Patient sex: M
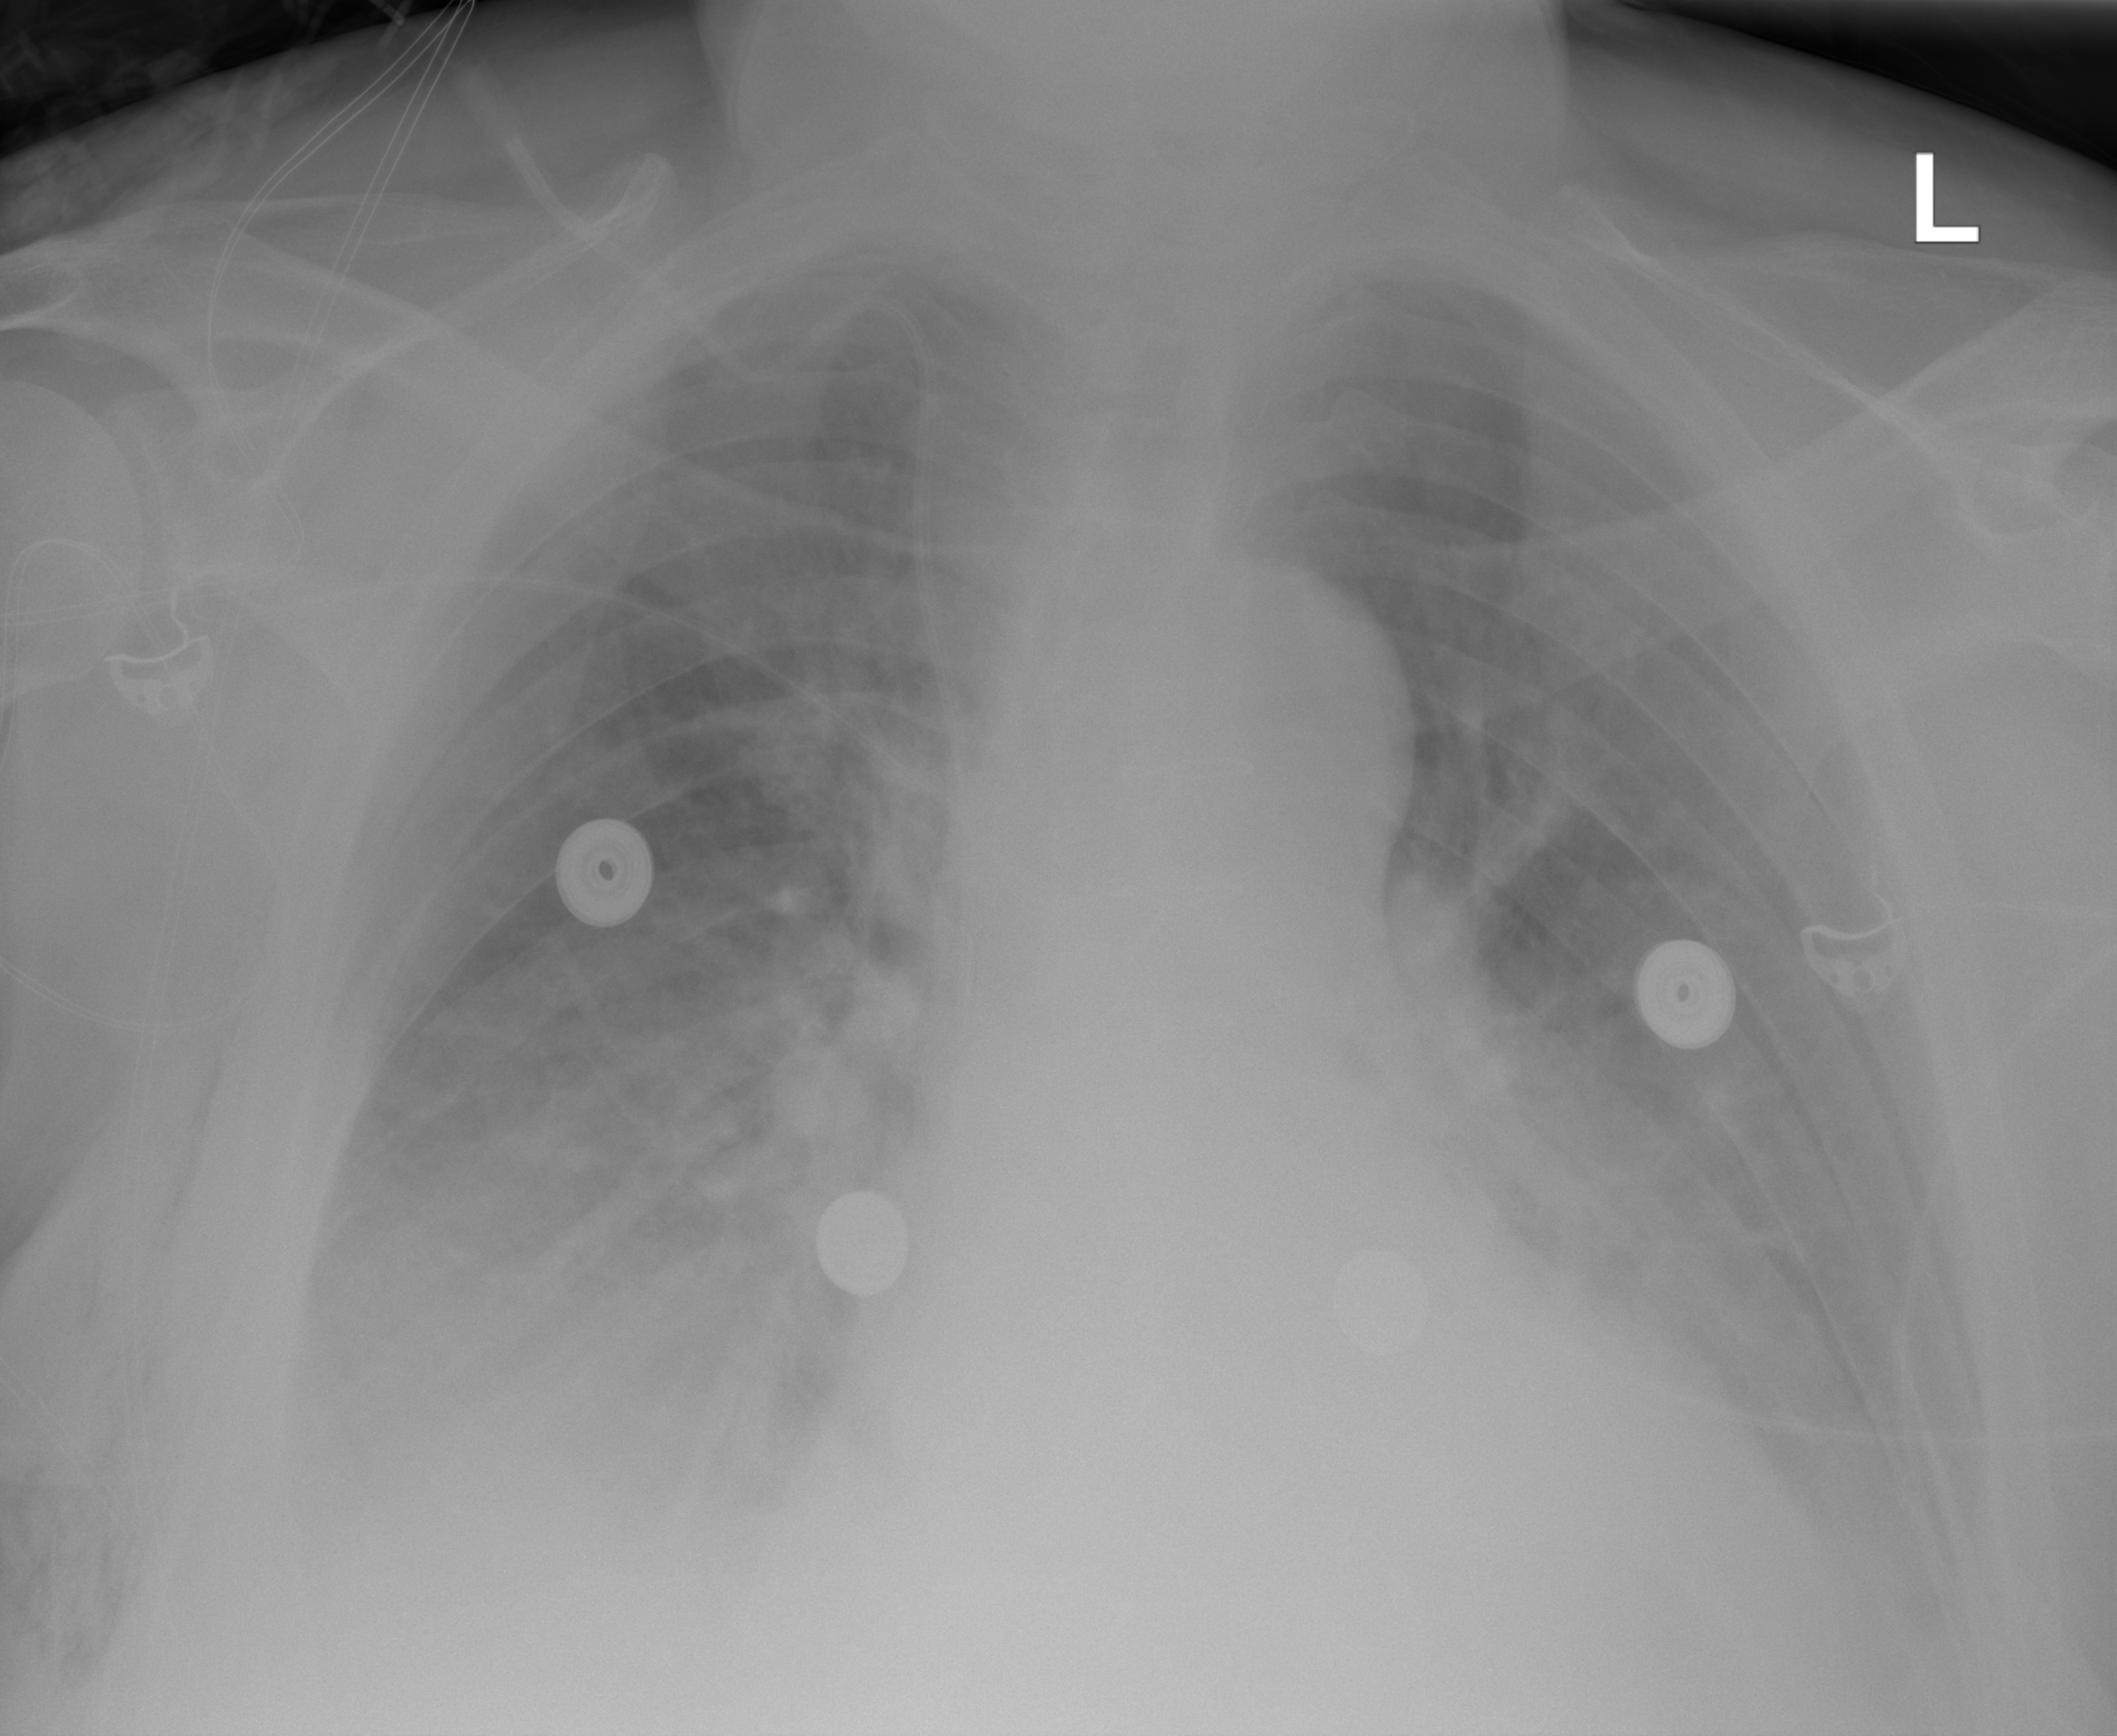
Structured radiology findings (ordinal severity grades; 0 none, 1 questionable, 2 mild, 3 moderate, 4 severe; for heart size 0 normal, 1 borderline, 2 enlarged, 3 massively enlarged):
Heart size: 2
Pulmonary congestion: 2
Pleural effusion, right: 3
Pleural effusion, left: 2
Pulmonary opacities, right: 0
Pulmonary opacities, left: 0
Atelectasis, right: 2
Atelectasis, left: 2